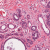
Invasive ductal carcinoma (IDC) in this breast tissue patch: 0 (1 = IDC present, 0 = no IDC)